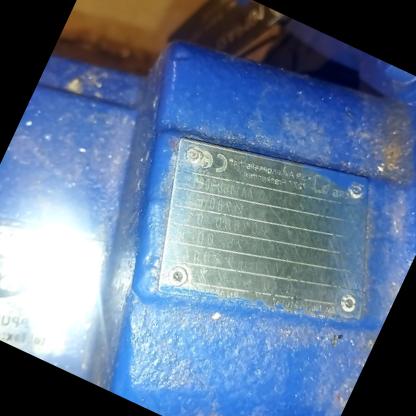
Klasa: tabliczka-znamionowa